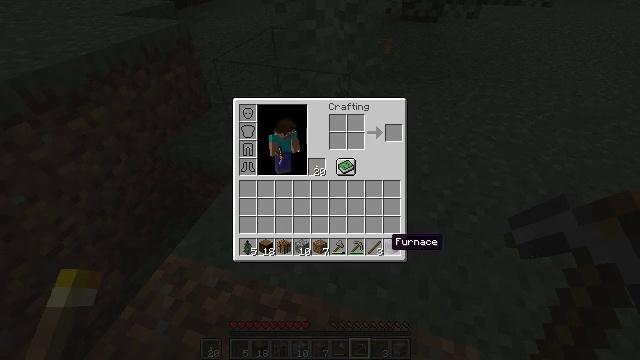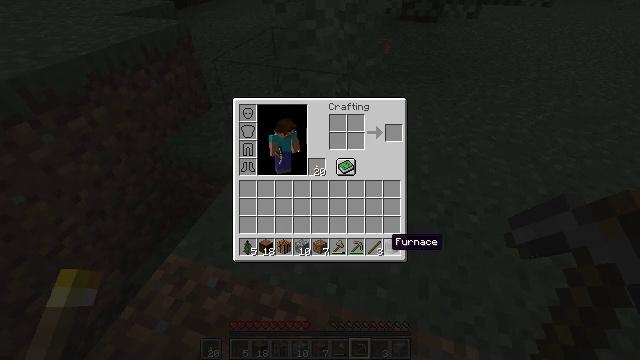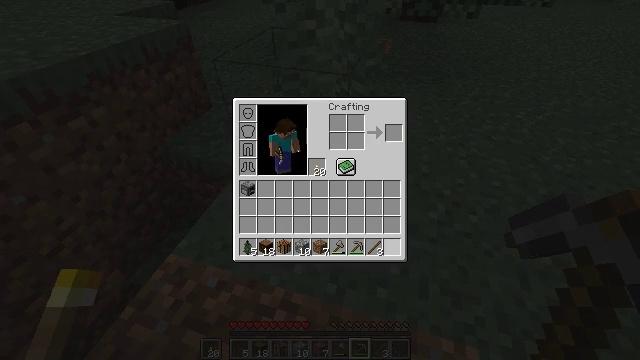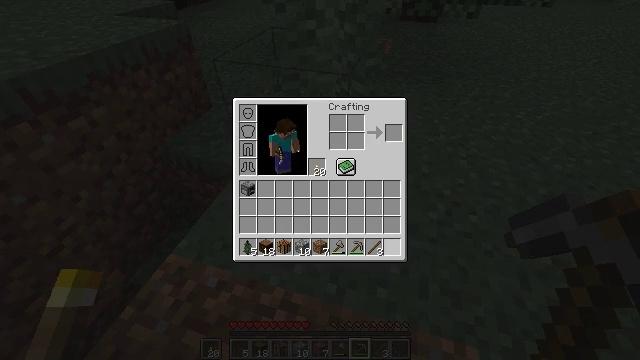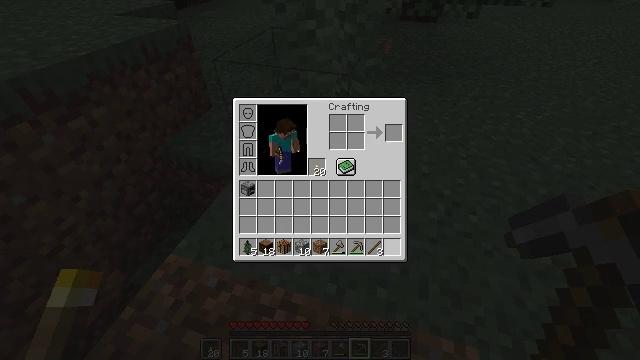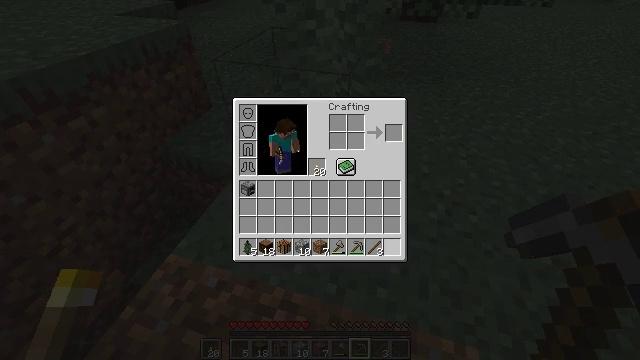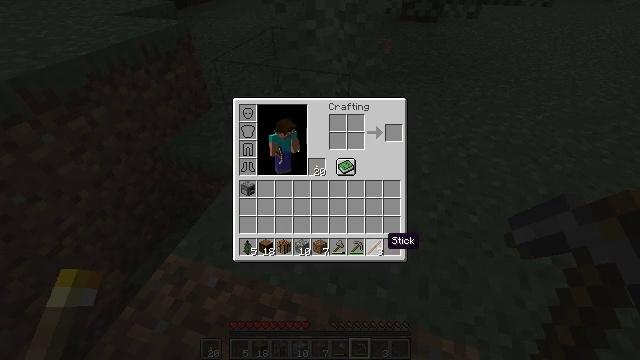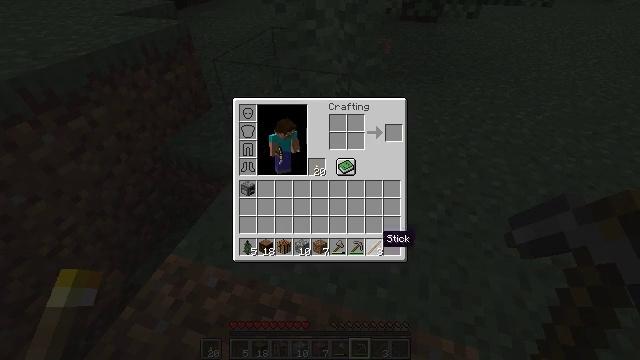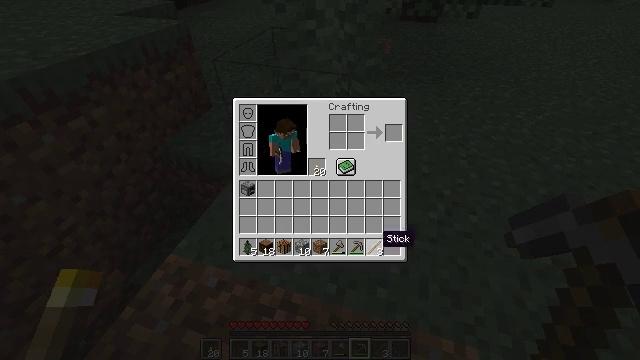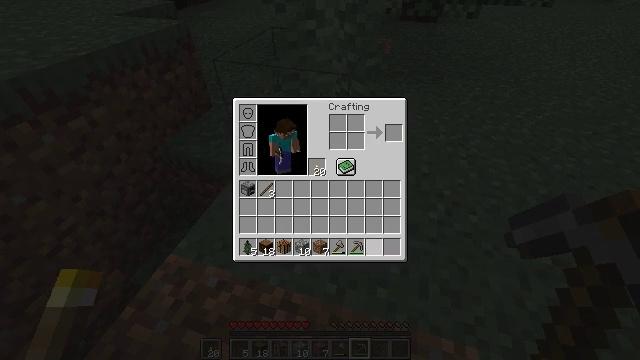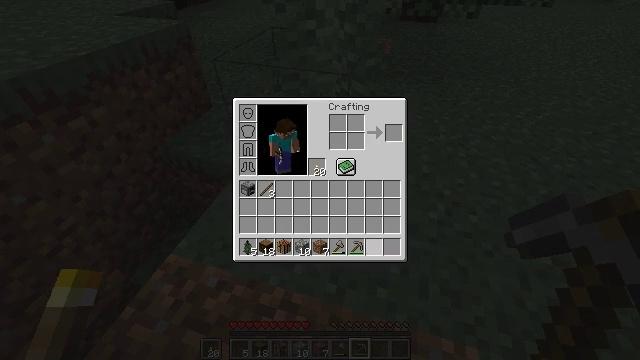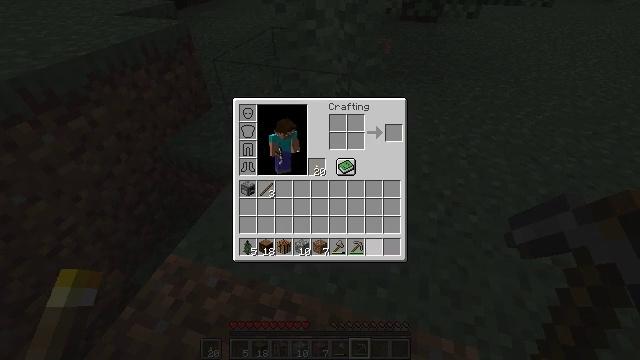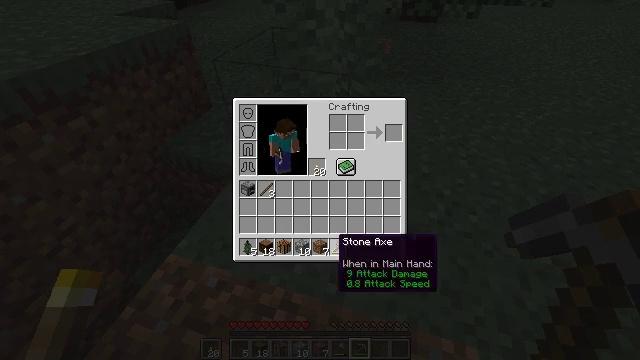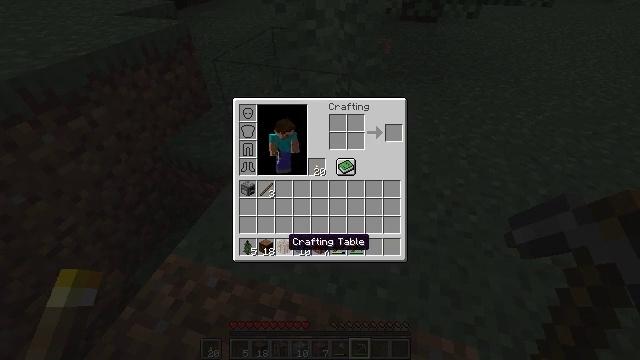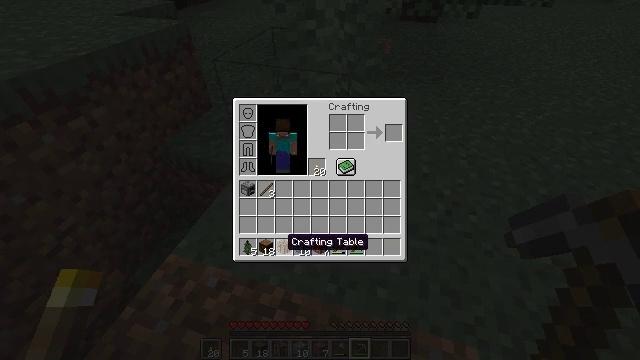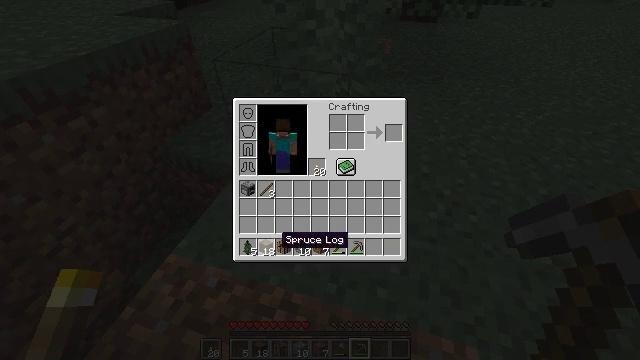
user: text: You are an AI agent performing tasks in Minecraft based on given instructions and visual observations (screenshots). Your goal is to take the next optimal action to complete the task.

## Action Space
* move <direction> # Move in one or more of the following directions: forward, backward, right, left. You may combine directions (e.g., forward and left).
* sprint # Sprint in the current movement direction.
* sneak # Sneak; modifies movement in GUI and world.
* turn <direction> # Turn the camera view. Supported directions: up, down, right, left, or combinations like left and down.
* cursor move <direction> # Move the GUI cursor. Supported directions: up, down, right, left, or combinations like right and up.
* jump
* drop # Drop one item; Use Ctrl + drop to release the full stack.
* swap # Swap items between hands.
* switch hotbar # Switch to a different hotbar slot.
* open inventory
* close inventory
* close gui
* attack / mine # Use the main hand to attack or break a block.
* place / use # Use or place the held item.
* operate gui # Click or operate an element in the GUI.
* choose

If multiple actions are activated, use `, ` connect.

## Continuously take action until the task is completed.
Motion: motion action
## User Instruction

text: Dig up the grass block for dirt.
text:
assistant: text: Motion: sneak
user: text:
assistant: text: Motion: sneak, operate gui
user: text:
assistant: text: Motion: sneak, operate gui
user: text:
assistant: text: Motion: sneak
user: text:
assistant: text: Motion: sneak
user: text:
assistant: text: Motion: sneak
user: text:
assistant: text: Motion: sneak
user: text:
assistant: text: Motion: sneak
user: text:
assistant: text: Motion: sneak, operate gui
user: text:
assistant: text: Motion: sneak, operate gui
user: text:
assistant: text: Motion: sneak, operate gui
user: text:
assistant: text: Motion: sneak, cursor move left
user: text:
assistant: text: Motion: sneak, cursor move left
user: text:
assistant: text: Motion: sneak
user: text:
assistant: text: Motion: sneak
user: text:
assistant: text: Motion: sneak, cursor move left
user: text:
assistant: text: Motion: sneak
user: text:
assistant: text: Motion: sneak
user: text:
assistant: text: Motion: sneak
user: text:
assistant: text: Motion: sneak, cursor move left
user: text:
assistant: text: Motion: sneak
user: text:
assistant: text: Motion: sneak
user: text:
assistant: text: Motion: sneak
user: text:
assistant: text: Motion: sneak
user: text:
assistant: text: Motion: sneak
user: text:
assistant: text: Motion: sneak, operate gui
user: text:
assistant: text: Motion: sneak, operate gui
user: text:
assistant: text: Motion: sneak
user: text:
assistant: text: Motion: sneak, cursor move right
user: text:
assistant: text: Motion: sneak, cursor move right